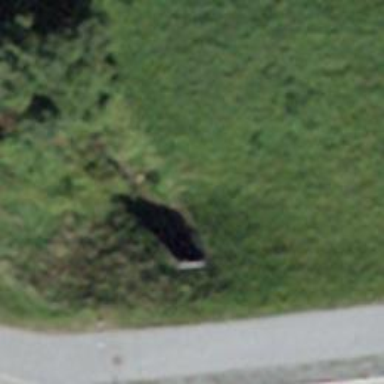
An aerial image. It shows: Culvert tunnel.